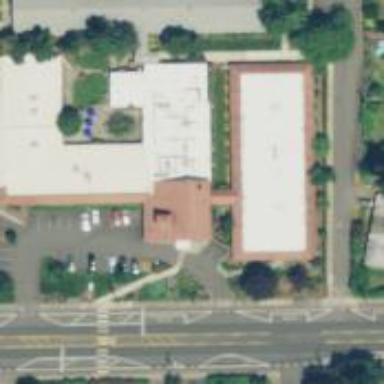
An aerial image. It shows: Nursing home building.